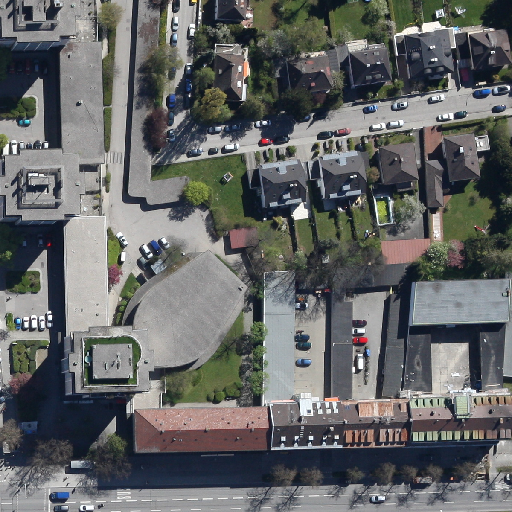
Referring expression: vehicle